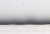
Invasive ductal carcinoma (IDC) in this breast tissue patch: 0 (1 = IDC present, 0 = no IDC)